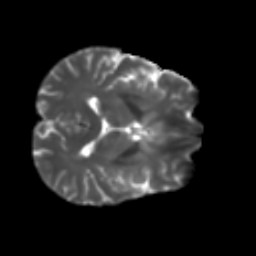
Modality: T2w
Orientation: axial
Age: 48
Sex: male
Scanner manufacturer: ge
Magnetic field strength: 3 T
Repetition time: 7.8 s
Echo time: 0.0606 s